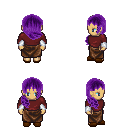
a pixel art fantasy rpg character, female body template, human, tanned skin, maroon long-sleeve shirt, robe skirt, purple right-swept hairstyle, white cloth bracers, brown slippers, four views (front, back, left, right), 2x2 character sprite sheet, small pixel art, hard edges, no anti-aliasing